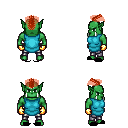
a pixel art fantasy rpg character, male body template, orc, green skin, teal tunic, metal pants, red short mohawk hairstyle, gold gloves, black slippers, four views (front, back, left, right), 2x2 character sprite sheet, small pixel art, hard edges, no anti-aliasing